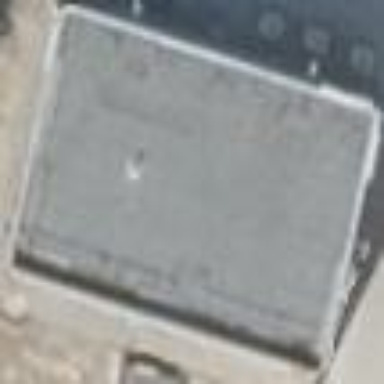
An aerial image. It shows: Industrial building.